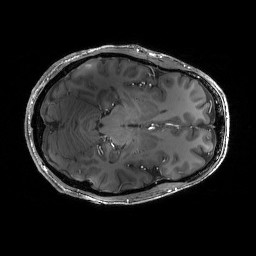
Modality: T1w
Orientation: axial
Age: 25
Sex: male
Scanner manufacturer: siemens
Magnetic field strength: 6.98 T
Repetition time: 2.37 s
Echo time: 0.00231 s